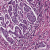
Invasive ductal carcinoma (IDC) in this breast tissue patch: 1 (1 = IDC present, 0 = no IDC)